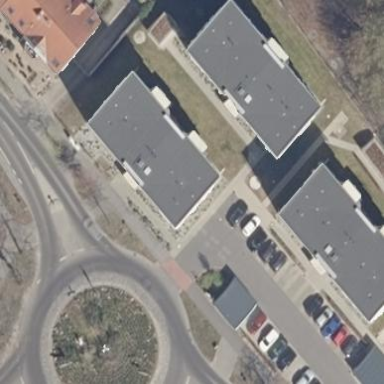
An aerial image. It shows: Flat-roofed residential building.